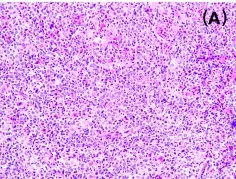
Morphologic and immunophenotypic evaluation of case1. Pathological examination showed architectural effacement by medium-sized tumor cells (A). Hx100.
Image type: pathology (h&e)